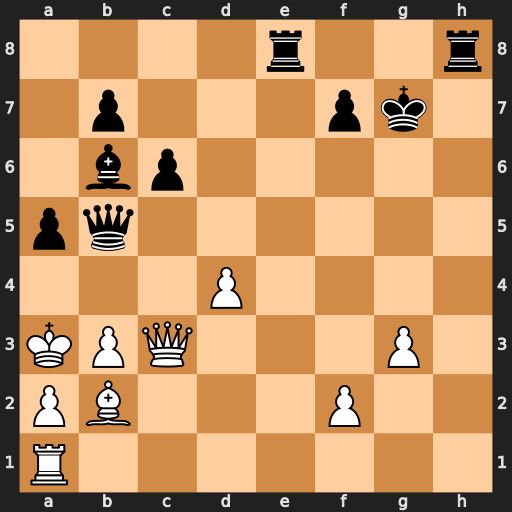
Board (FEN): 4r2r/1p3pk1/1bp5/pq6/3P4/KPQ3P1/PB3P2/R7
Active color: w
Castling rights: -
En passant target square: -
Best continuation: d5+ Kf8 Qxh8+ Ke7 Re1+